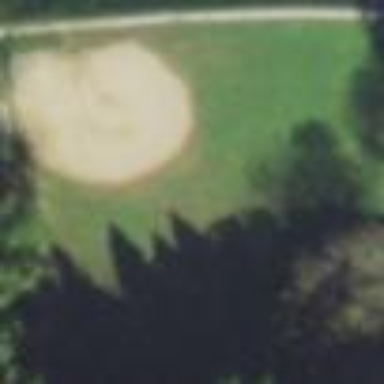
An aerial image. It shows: Baseball pitch for leisure land.